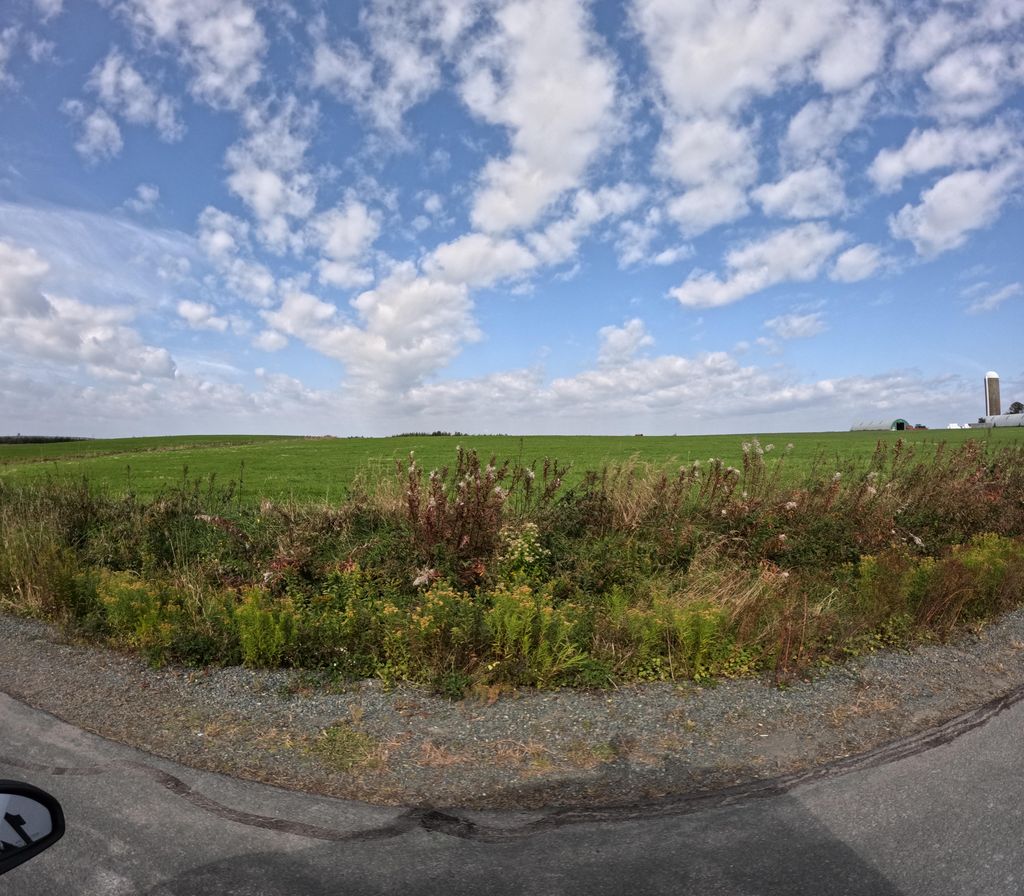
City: st_johns